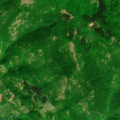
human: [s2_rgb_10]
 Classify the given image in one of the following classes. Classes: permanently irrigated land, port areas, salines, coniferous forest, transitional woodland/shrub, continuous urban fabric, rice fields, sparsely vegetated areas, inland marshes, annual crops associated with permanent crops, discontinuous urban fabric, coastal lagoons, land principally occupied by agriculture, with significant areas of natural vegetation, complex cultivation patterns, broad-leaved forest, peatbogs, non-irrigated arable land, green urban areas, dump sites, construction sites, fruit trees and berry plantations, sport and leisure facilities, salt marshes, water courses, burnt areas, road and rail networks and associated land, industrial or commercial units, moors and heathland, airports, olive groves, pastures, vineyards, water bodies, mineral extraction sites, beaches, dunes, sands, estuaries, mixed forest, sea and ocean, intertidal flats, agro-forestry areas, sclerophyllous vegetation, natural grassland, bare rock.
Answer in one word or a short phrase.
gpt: land principally occupied by agriculture, with significant areas of natural vegetation, broad-leaved forest, transitional woodland/shrub